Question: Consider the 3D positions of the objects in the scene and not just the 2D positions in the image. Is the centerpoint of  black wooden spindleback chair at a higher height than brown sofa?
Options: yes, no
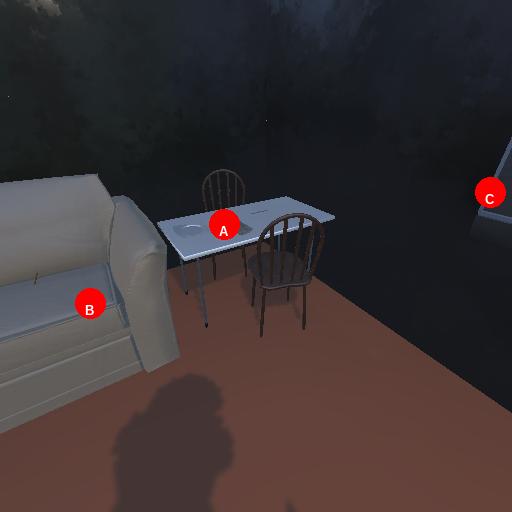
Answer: yes